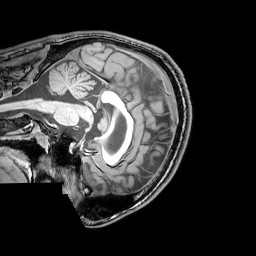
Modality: T1w
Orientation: sagittal
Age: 21
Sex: male
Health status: healthy
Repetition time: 0.081 s
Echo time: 0.037 s